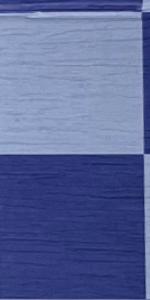
Label: Empty